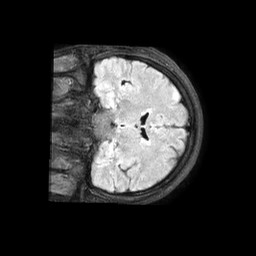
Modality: FLAIR
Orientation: coronal
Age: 41
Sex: female
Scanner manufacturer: philips
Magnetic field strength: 1.5 T
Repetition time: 6 s
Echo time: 0.1035 s